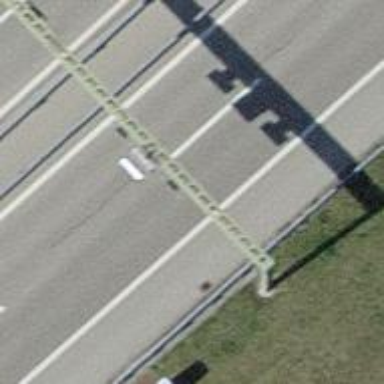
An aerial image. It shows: Motorway.